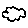
Label: cloud